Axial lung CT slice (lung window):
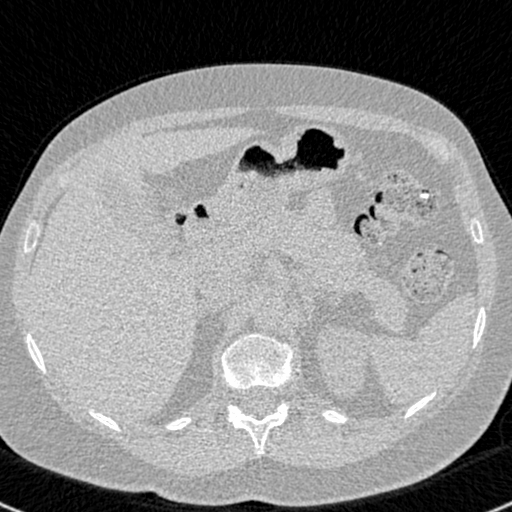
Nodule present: no